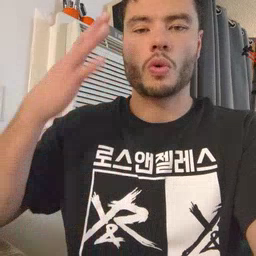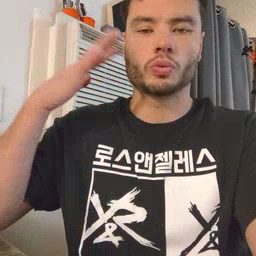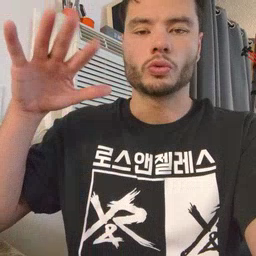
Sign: noisy